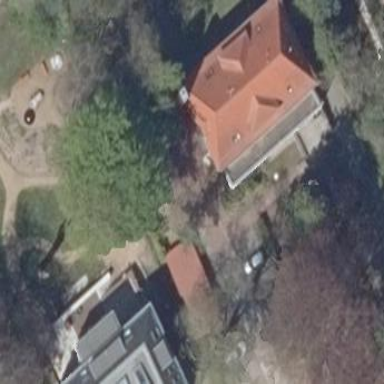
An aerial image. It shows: Residential building with hipped roof.